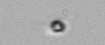
Label: nanoplankton_mix